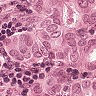
Metastatic tissue present: yes